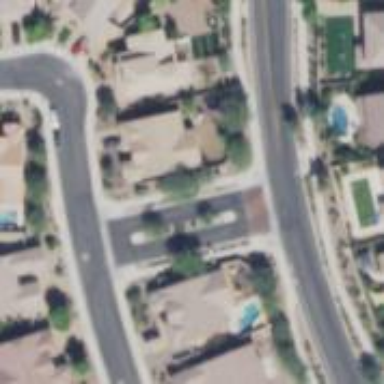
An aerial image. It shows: Residential road with asphalt surface.